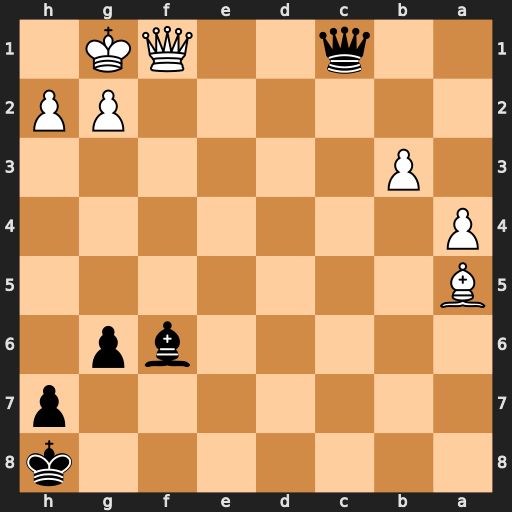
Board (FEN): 7k/7p/5bp1/B7/P7/1P6/6PP/2q2QK1
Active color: b
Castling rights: -
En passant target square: -
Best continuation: Bd4+ Kh1 Qxf1#